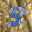
Label: 3